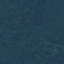
Label: Forest